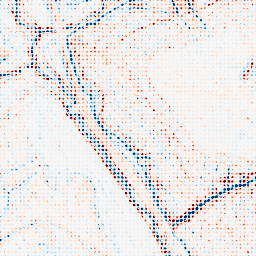
Category: edge_preserving
Decomposition family: bilateral
Decomposition parameters: d: 9
sigma_color: 25
sigma_space: 100
Upsampling method: sinc_hamming
Upsampling parameters: scale: 8
kernel_size: 4
Upsampling scale: 8